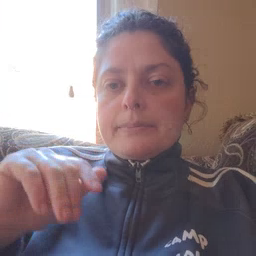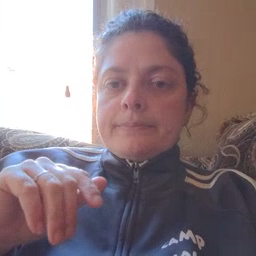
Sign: like